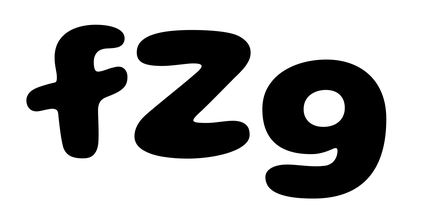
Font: Gluten_Bold